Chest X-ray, AP view. Patient: 79 years old, sex F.
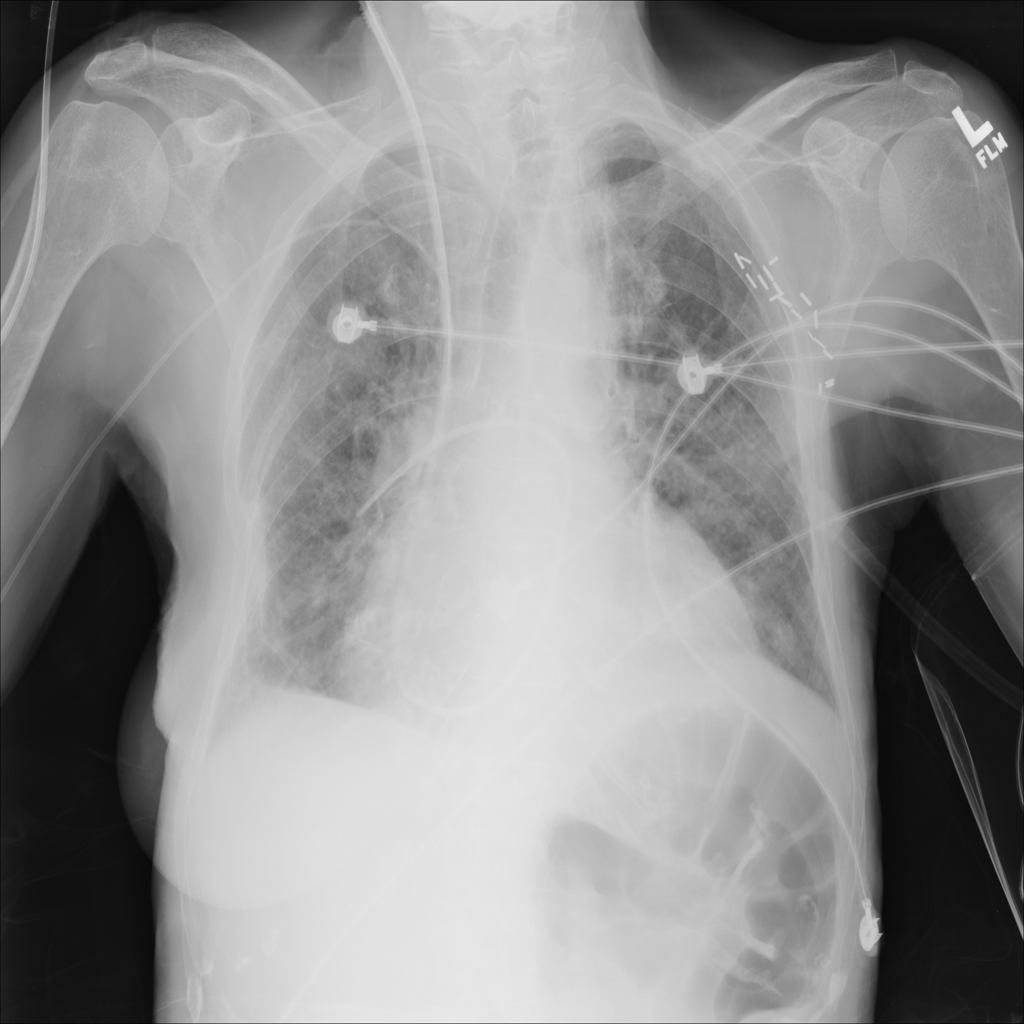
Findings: No Finding